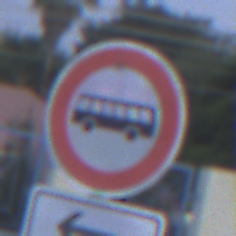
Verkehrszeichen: VerbotKraftomnibusse
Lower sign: RichtungsangabeDurchPfeile2
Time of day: SunriseSunset
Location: Outdoor (Suburban)
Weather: PartlyCloudy
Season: NotSpecified
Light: Natural